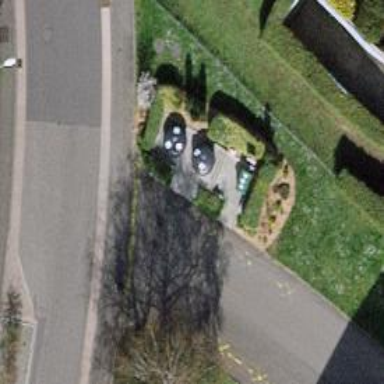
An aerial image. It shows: Recycling container for recycling.